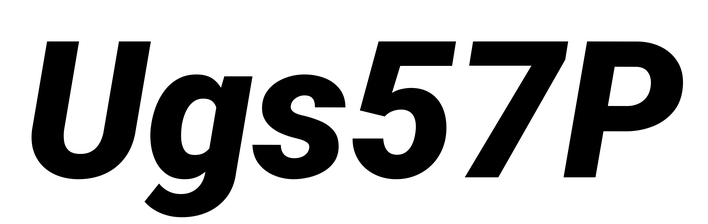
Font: Roboto-Italic_Black_Italic